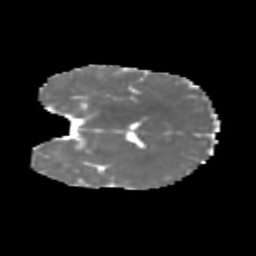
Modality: MD
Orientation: coronal
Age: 6
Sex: male
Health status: healthy